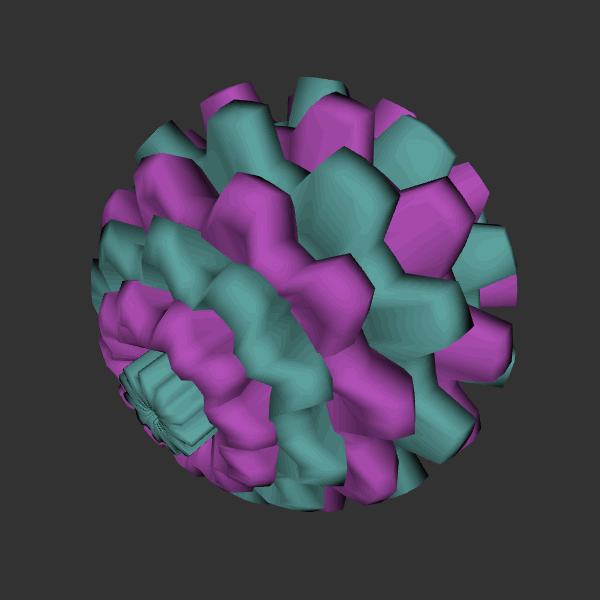
Background: dark